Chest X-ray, PA view. Patient: 76 years old, sex M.
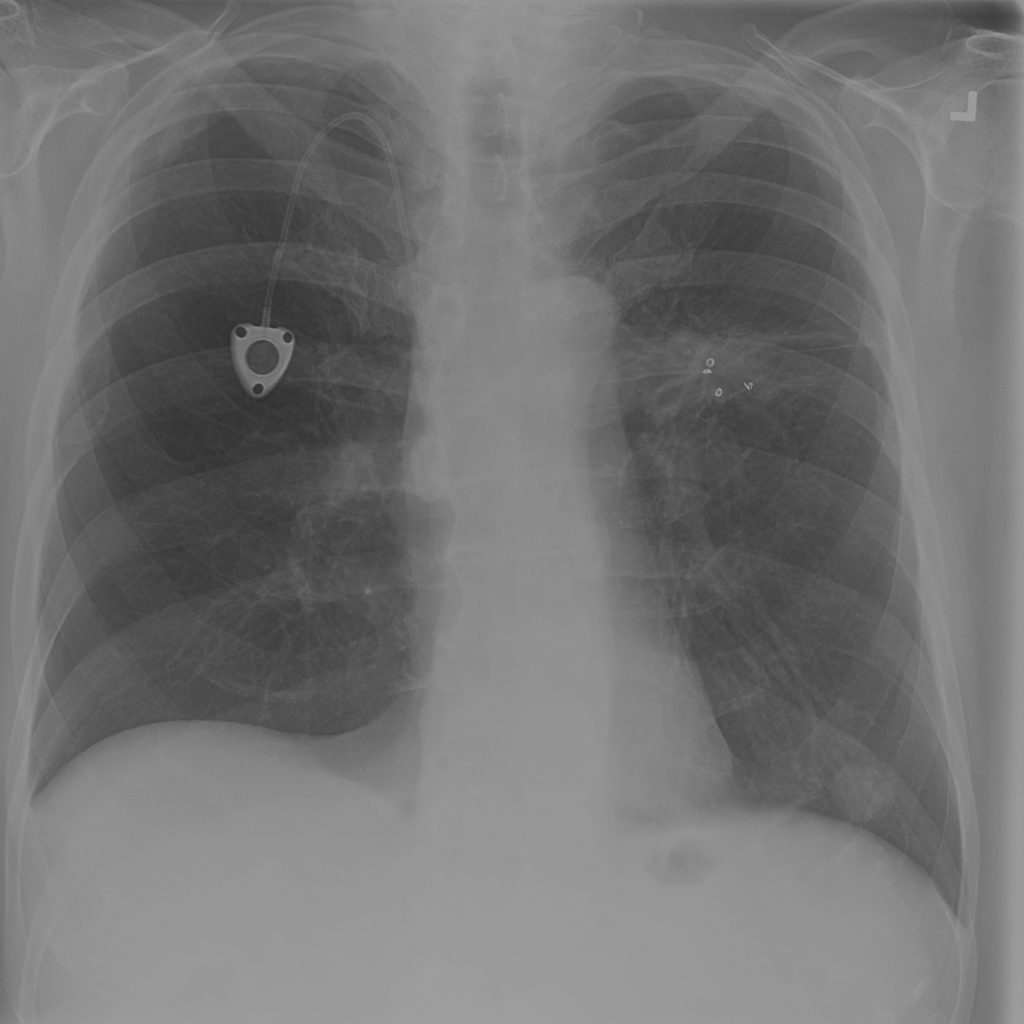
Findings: Nodule